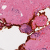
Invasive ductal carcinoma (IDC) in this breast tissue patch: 0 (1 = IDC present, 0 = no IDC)